Field crop: maize
Growth stage: 1
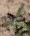
Species: atriplex